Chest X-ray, PA view. Patient: 28 years old, sex M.
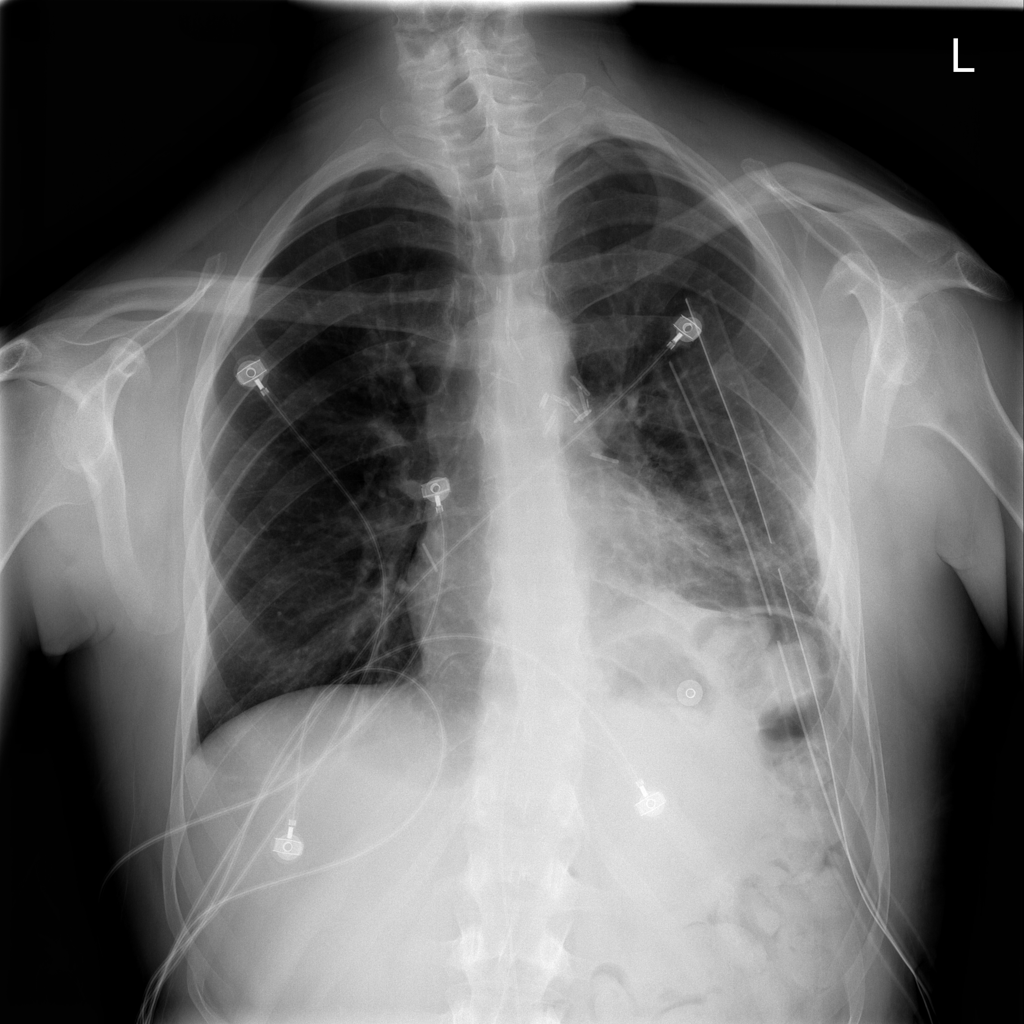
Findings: No Finding